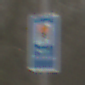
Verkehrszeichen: Wasserschutzgebiet
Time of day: MorningAfternoon
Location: Outdoor (Nature)
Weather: PartlyCloudy
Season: Winter
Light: Natural